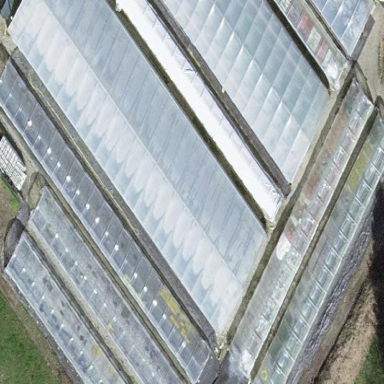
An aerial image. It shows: Greenhouse.